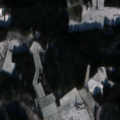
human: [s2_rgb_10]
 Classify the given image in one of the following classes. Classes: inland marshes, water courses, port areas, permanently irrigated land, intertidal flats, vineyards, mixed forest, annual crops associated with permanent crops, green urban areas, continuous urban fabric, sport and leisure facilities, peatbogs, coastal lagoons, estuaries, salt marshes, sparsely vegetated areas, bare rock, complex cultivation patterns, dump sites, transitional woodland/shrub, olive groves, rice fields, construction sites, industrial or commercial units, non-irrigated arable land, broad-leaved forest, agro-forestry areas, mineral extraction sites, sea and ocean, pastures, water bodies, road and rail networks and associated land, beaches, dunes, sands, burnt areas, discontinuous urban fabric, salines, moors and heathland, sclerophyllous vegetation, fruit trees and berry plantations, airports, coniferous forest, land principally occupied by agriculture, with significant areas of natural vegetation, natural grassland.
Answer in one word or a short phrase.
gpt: non-irrigated arable land, coniferous forest, mixed forest, water bodies